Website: home-depot
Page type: customer-info-address
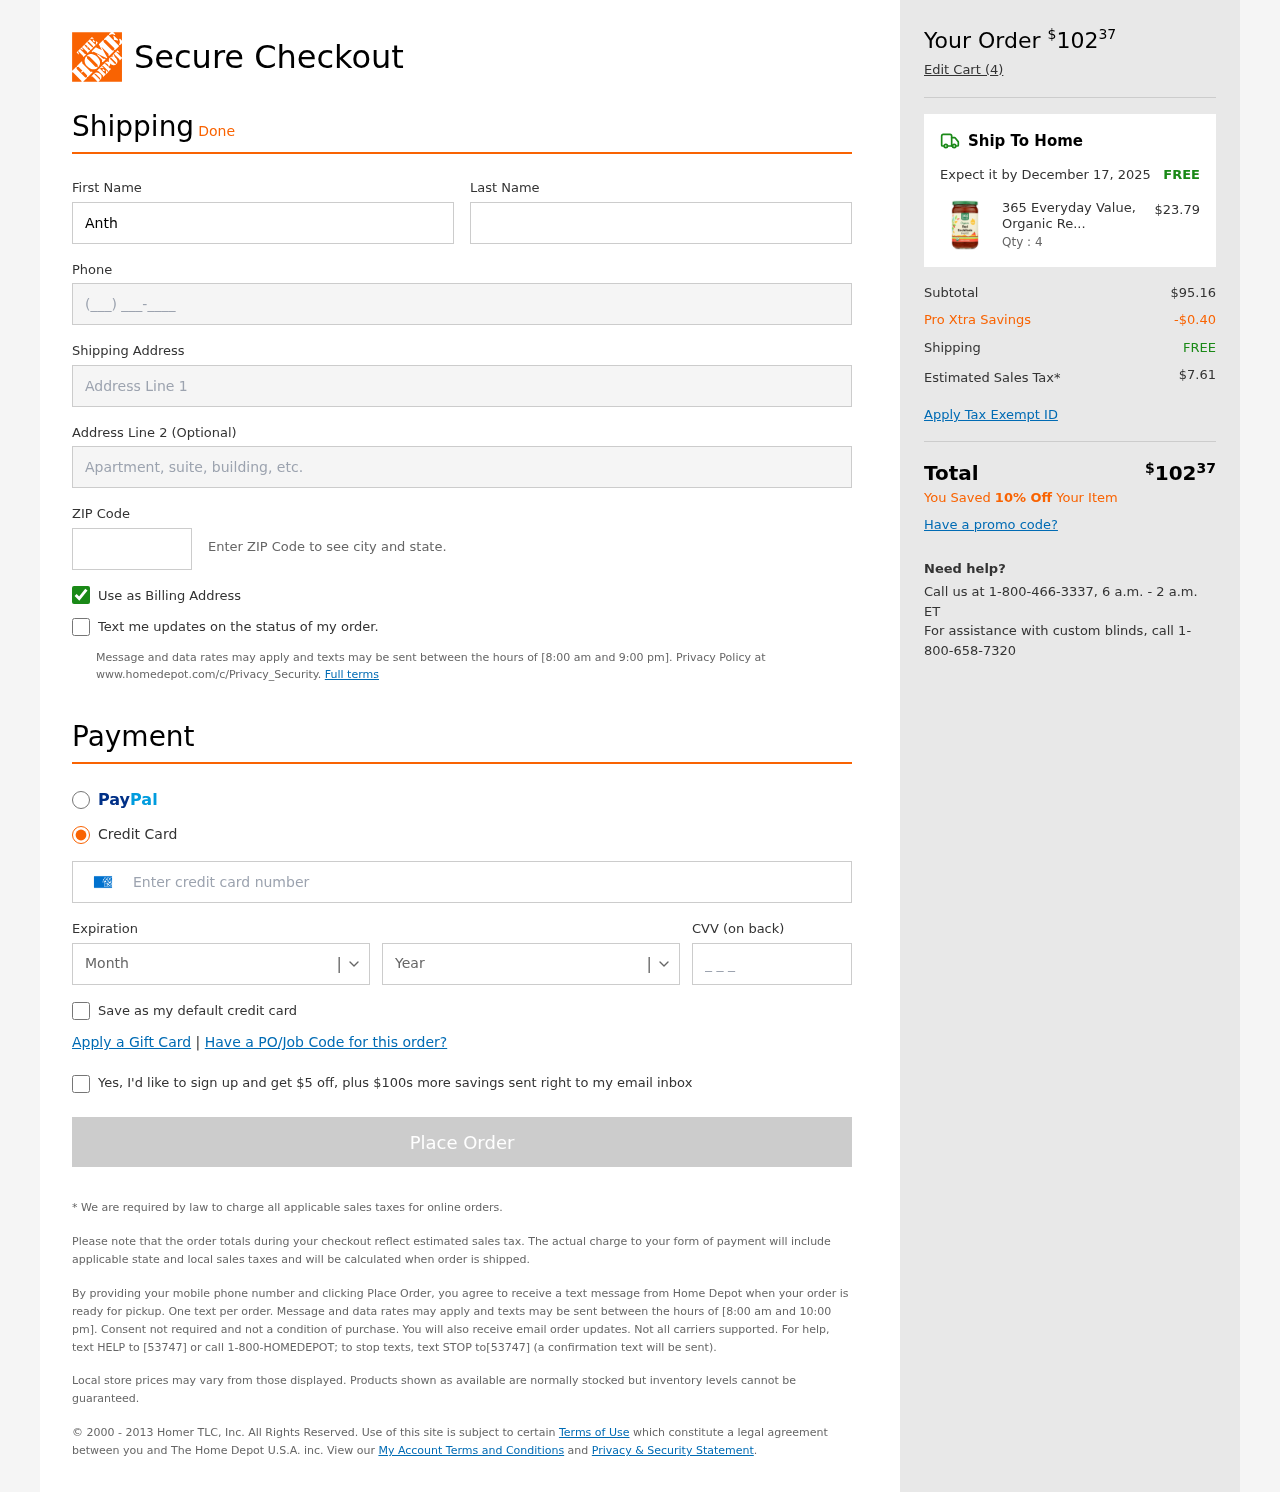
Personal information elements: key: PII_CARD_CVV
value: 5976
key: PII_CARD_EXPIRY_MONTH
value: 11
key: PII_CARD_EXPIRY_YEAR
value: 30
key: PII_CARD_NUMBER
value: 3446 9151 1125 289
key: PII_FIRSTNAME
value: Anthony
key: PII_LASTNAME
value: Landry
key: PII_PHONE
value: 4528522452
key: PII_POSTCODE
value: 32582
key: PII_STREET
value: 32906 Smith Manors
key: PII_STREET2
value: Apt. 576
Product elements: key: PRODUCT1_NAME
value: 365 Everyday Value, Organic Red Enchilada Sauce, 15.5 oz
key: PRODUCT1_PRICE
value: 23.79
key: PRODUCT1_QUANTITY
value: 4
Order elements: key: ORDER_TOTAL
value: $10237
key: ORDER_NUM_ITEMS
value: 4
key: ORDER_DELIVERY_DATE
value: December 17, 2025
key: ORDER_SHIPPING_COST
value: FREE
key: ORDER_SUBTOTAL
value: $95.16
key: ORDER_DISCOUNT
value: -$0.40
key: ORDER_SHIPPING_COST2
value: FREE
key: ORDER_TAX
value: $7.61
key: ORDER_TOTAL2
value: $10237
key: ORDER_SAVINGS_MESSAGE
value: You Saved 10% Off Your Item